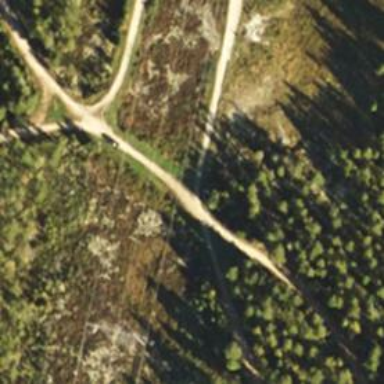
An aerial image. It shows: Path suitable for Nordic skiing. The path is groomed for classic and skating styles.